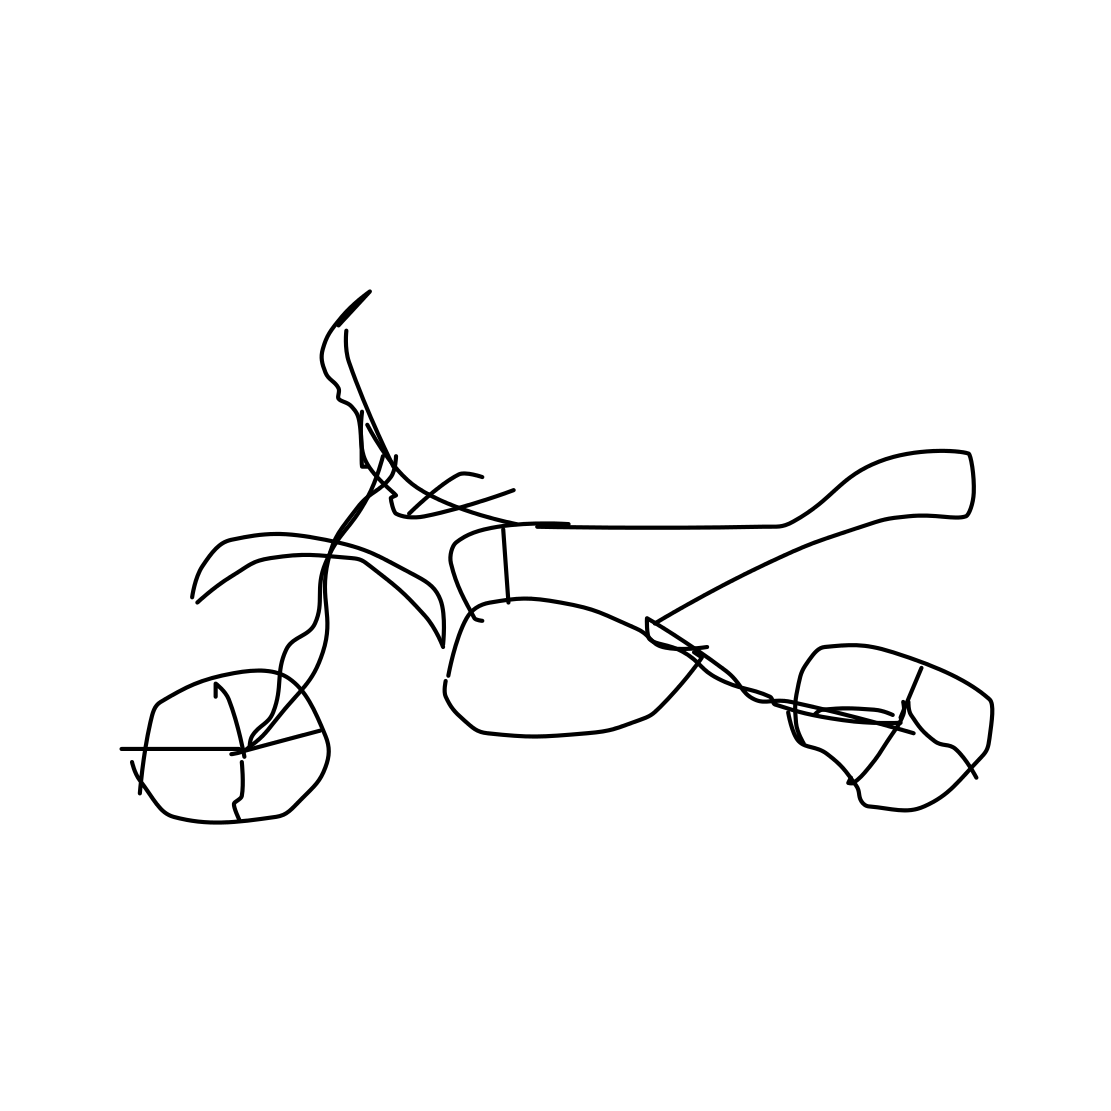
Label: motorbike